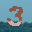
Label: 3